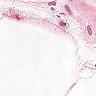
Metastatic tissue present: no